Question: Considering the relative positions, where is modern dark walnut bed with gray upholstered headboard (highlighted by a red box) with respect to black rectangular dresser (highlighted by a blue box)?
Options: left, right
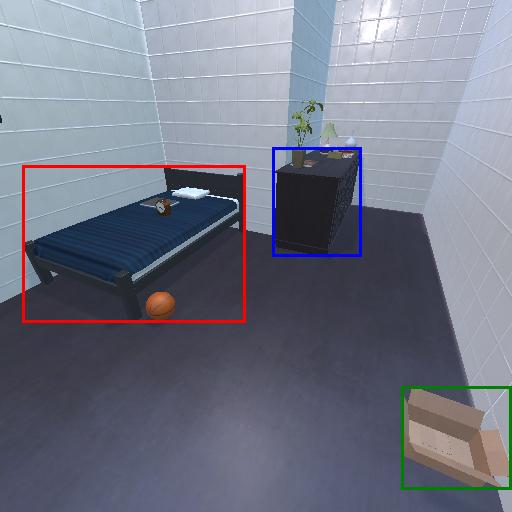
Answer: left